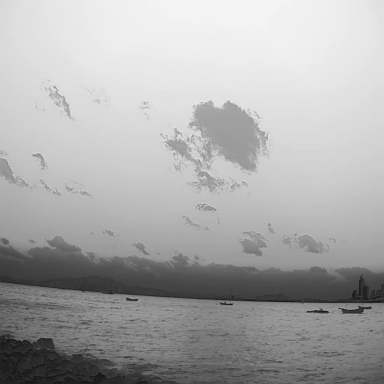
There are four bulk_carriers in the infrared image.